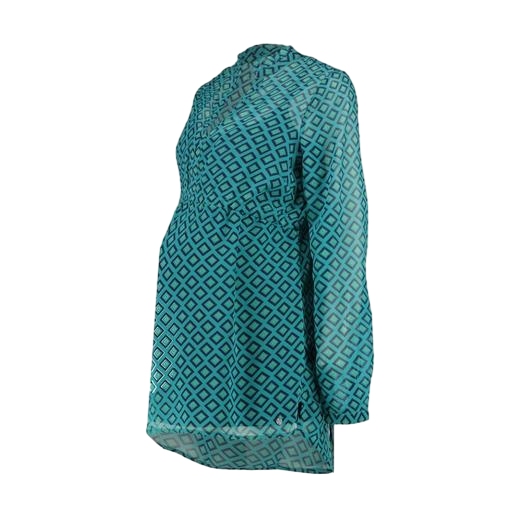
green maternity nursing top, blue maternity khaki tie tunic shirt, red claire maternity tunic, white background